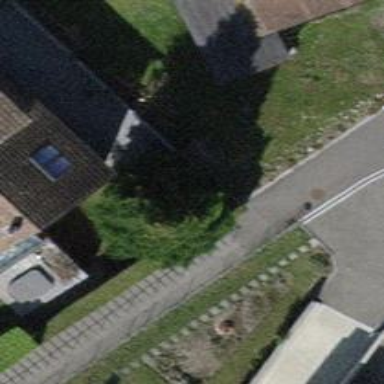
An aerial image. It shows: Smooth asphalt road in residential area.